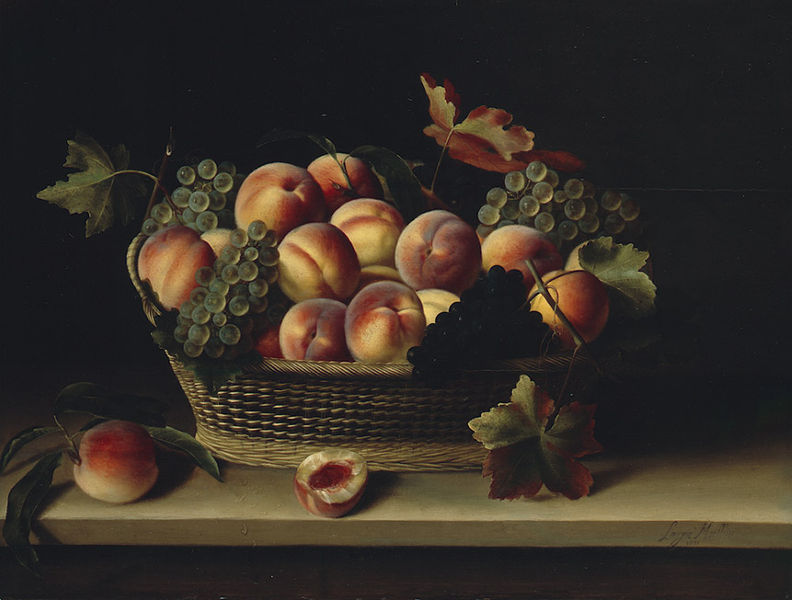
Titel: Korb mit Pfirsichen und Trauben
Künstler: Louise Moillon
Standort: Karlsruhe
Institution: Staatliche Kunsthalle Karlsruhe
Schlagwörter: baum, blau, blätter, dunkel, gemälde, laub, schatten, weiß, gelb, grün, äste, braun, bunt, hell, hintergrund, holz, licht, nacht, orange, schwarz, skizze, stroh, tisch, ölbild, obst, rot, beige, malerei, regal, barock, schale, tod, tot, bild, signatur, öl, ast, natur, spiegelung, weide, zweige, blatt, kontrast, rund, frucht, früchte, henkel, stilleben, stillleben, trauben, apfel, äpfel, sommer, düster, studie, ernte, farben, farbe, herbst, signiert, loge, ölgemälde, essen, wein, realistisch, korb, lciht, platte, leuchten, kante, stiel, tischkante, stiele, vanitas, flechten, memento mori, nature morte, hälfte, geflecht, weidenkorb, weiden, haufen, zweig, beeren, brett, früchtestillleben, geschnitten, ölmalerei, tischplatte, bast, stück, efeu, weintrauben, hel, geflochten, lecker, geruch, halb, pfirsich, rouge, reif, ahorn, eiche, weinlaub, naturalistisch, leuchtend, aprikose, aprikosen, pfirsiche, traube, weinblätter, weintraube, geöffnet, rebe, reben, clair obscur, lumière, genuss, obstkorb, nature, schimmern, peinture, querschnitt, glasig, halbiert, biss, natura morta, verfault, fruchtkorb, nektarinen, weinblatt, frisch, schwerz, reebe, weinranke, flechtwerk, schnitte, trauen, voll, kern, pfirsisch, toile, fruit, corbeille, panier, schattten, eichenblätter, flegel, aufgeschnitten, korbr, peche, manger, table, feuilles, ästchen, wassertropfen, ueberfluss, feuille, samtig, fruits, saftig, morte, peches, pfirsichhälfte, 18. jahrhundert, 19. jh., gelb r, obest, kullern, pfirsch, raisins, moitié, stilllebnen, gefl#echt, sitllieben, pfirschich, apricose, bss, sblätter, geflehct, nourriture, trauben4, abricots, large, lorge, vll, halbe frucht, raisin, abricot, panier de fruits, corbeille de fruits, weinbl#tter, noyau, vige, sayftig, feuiiles, tablr, traube#blatt